Question: I have connected sub-category tables to the main table in my models. A structure similar to the one below.

However, I need to access information from different tables (sub-tables) into my main table, "Article". So I have written additional code into my ArticleController in the Index as shown below.
'''
public ActionResult Index()
{
var articles = db.DataToArticles.Include(a => a.AgeGroup).Include(a => a.Disabilities).Include(a => a.StrategyType);
return View(articles.ToList());
}
'''
"DataToArticles" is similar to the "StrategyTypeToArticle" table above.
Here is my Data Access Layer, which I haven't had any issues with
'''
public class ArticleEntities : DbContext
{
public DbSet<AgeGroup> AgeGroups { get; set; }
public DbSet<Disabilities> Disabilitiess { get; set; }
public DbSet<StrategyType> StrategyTypes { get; set; }
public DbSet<Article> Articles { get; set; }
public DbSet<UserProfile> Profiles { get; set; }
public DbSet<DataToArticle> DataToArticles { get; set; }
protected override void OnModelCreating(DbModelBuilder modelBuilder)
{
modelBuilder.Conventions.Remove<PluralizingTableNameConvention>();
modelBuilder.Conventions.Remove<OneToManyCascadeDeleteConvention>();
}
}
'''
Now to my view, which is giving me an error.
'''
@model IEnumerable<LearningEnterprises.Models.Article>
'''
The issue is passing the articles variable in the controller to my view IEnumberable. I know it is passing it as a List, but I haven't had issues with this before.Is there a way around this?
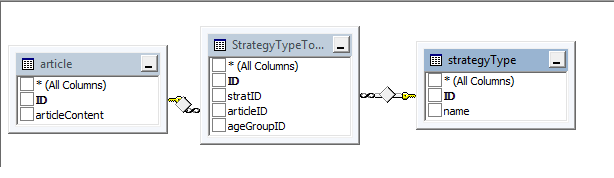
Answer: Because you're querying 'db.DataToArticles', you are passing an 'IEnumerable<LearningEnterprises.Models.DataToArticle>' to the view rather than an 'IEnumerable<LearningEnterprises.Models.Article>'.